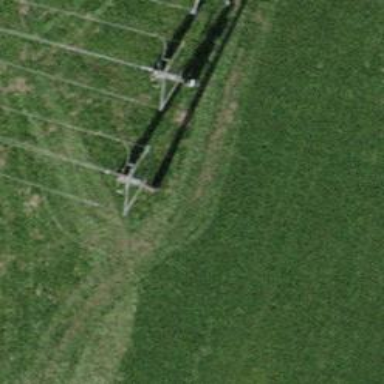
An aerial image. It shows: Power line with three cables.